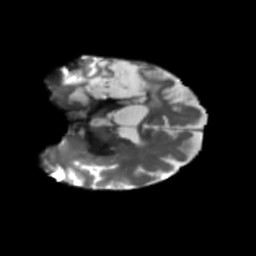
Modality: T2w
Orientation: coronal
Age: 66
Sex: female
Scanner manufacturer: siemens
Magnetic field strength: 3 T
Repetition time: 5.47 s
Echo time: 0.0854 s